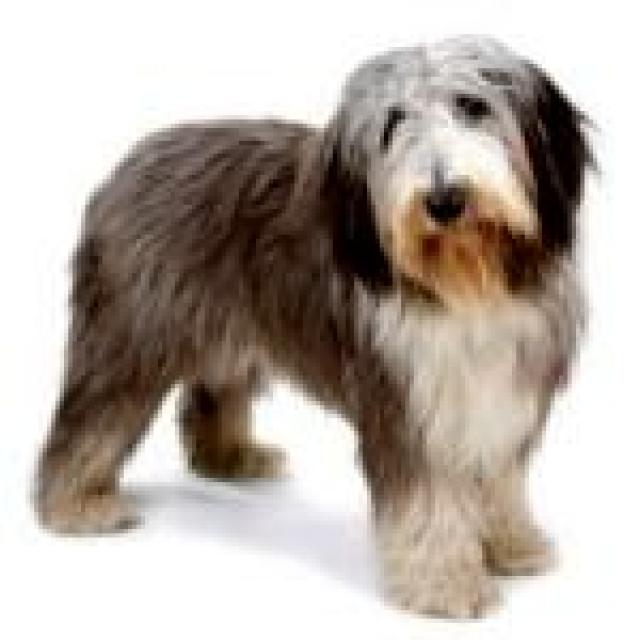
Healthy canine skin — no visible lesions, inflammation, or abnormalities. The skin and coat appear normal.